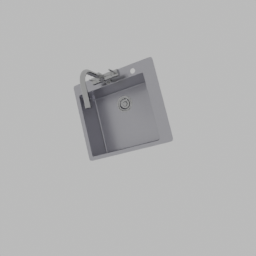
Label: appliances